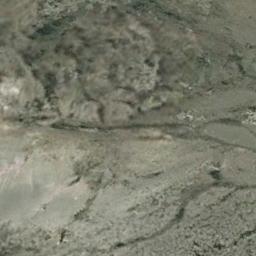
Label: desert